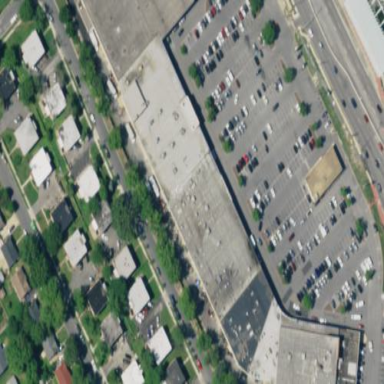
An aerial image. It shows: Retail building.